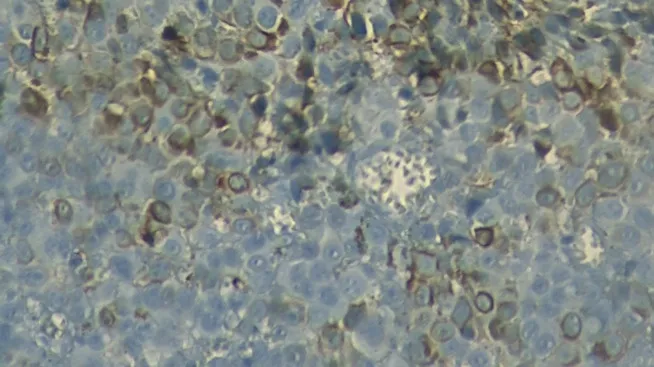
Micrograph of the unstained tumour. Micrograph (40x) of the tumour excised during surgery; the brown colouration of some cells reveals the presence of melanin, suggesting melanoma.
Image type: pathology (immunostaining)